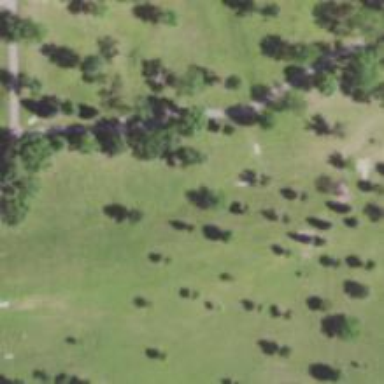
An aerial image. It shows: Disc golf tee.